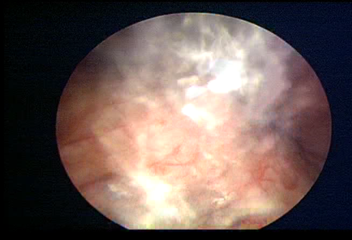
Modality: WLC
Class: Normal mucosa
Bladder cancer association: No